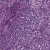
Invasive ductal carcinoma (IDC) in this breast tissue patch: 1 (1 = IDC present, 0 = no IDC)